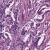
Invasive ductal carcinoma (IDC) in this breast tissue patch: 1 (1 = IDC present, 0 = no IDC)